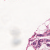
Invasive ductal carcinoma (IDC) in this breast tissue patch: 0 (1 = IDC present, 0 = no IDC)